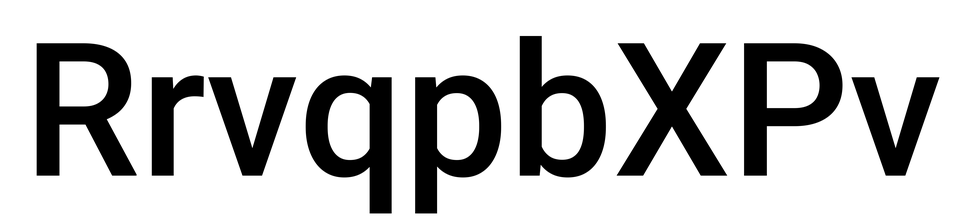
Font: Roboto_Medium